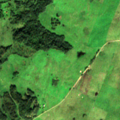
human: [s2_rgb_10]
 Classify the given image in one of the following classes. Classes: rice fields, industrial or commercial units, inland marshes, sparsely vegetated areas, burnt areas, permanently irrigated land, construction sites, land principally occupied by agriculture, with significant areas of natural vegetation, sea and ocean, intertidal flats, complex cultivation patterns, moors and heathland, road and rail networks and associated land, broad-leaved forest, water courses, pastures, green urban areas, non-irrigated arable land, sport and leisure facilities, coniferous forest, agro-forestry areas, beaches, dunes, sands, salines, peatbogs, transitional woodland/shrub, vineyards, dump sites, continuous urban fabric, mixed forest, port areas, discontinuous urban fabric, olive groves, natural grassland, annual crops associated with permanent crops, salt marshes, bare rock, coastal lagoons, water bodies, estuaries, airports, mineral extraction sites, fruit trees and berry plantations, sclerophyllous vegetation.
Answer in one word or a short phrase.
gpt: non-irrigated arable land, pastures, land principally occupied by agriculture, with significant areas of natural vegetation, broad-leaved forest